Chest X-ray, AP view. Patient: 46 years old, sex F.
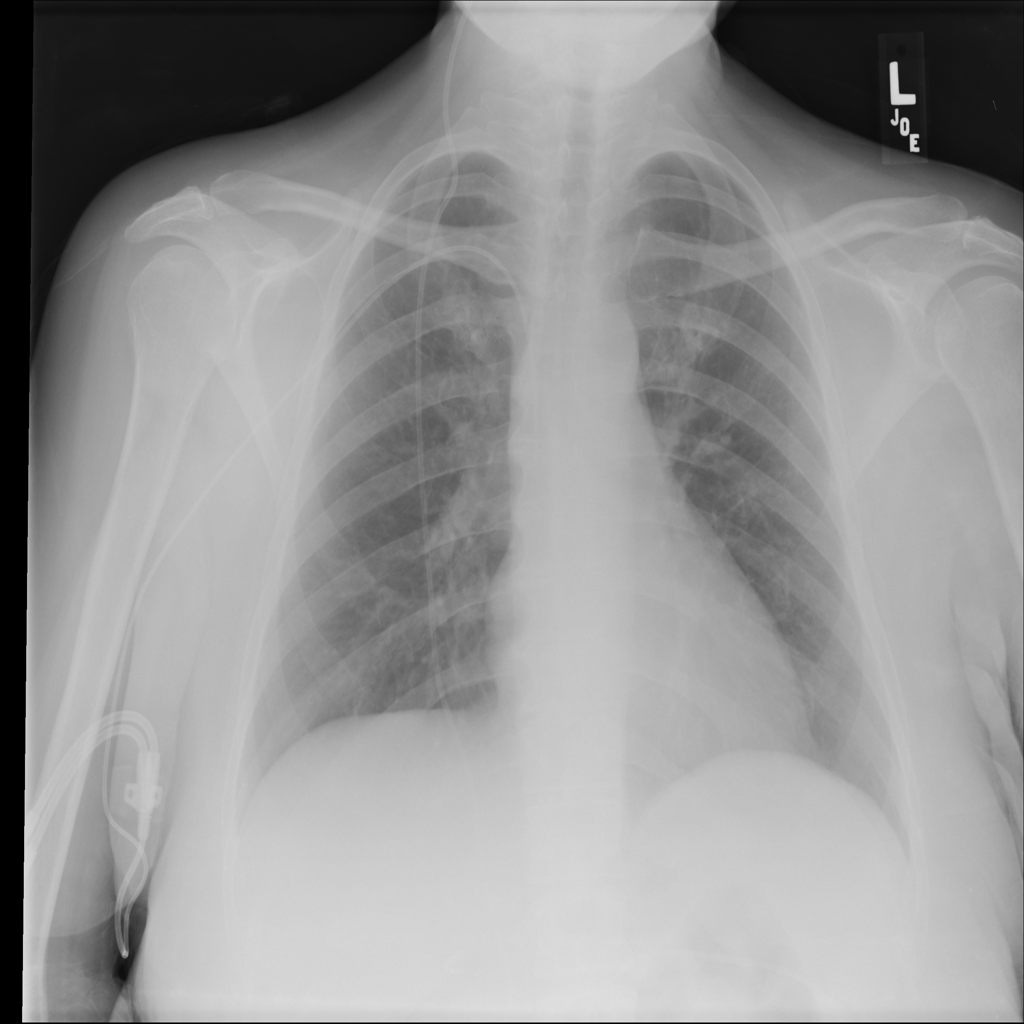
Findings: No Finding